Current action and preconditions to check: trajectory_clear

Your task: For each precondition in the list above, predict whether it will hold at this action.

Consider the current scene as observed from the mobile robot's camera, and analyze the predicted future states of all dynamic agents (e.g., people, animals, vehicles, or any moving entities) within the NEXT SECOND.

IMPORTANT: Only answer "very likely" if you are absolutely certain—based on strong, clear evidence—that a dynamic agent will violate the precondition in the predicted future state. Do NOT answer "very likely" for unlikely, ambiguous, or low-probability risks.

Ask yourself for each precondition: Is there a high probability, with clear and convincing evidence, that the predicted future states of any dynamic agent will interfere with the predicted future state of the currently executing action within the NEXT SECOND, causing that precondition to fail?

Assess the risk level based on these predictions. Use "likely" or "very likely" if motions create a clear risk of interference.

Use "neutral" or "improbable" if agents are nearby but their predicted paths are clearly diverging or non-conflicting.

Failure Risk Categories: "very improbable", "improbable", "neutral", "likely", "very likely"

Answer Format: Output ONLY the probability_of_failure value from these categories: "very improbable", "improbable", "neutral", "likely", "very likely"

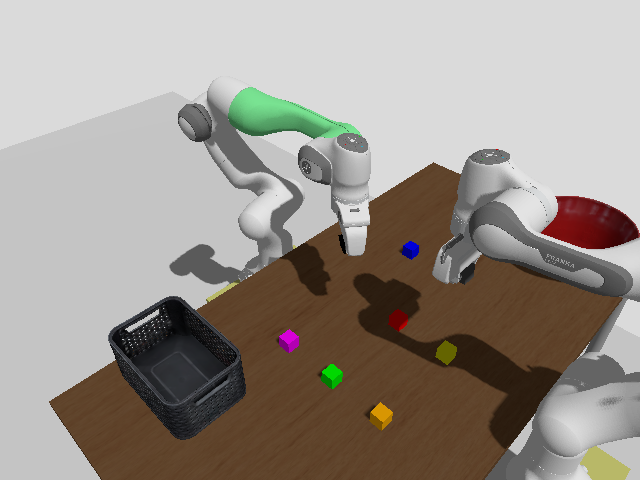

Answer: improbable